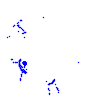
Particle: proton